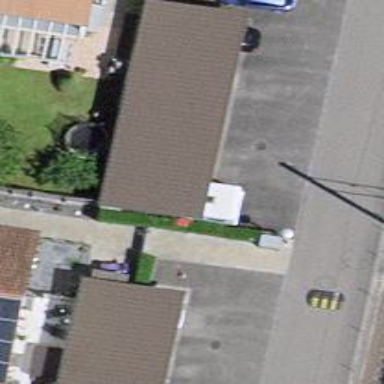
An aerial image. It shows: Garage building.